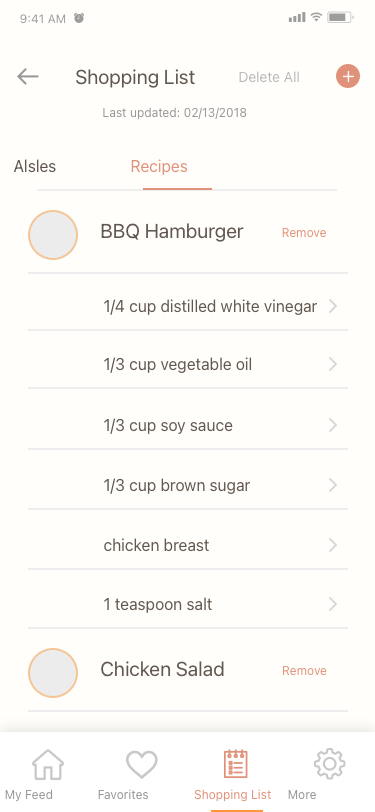
Text in this UI design:
Type something